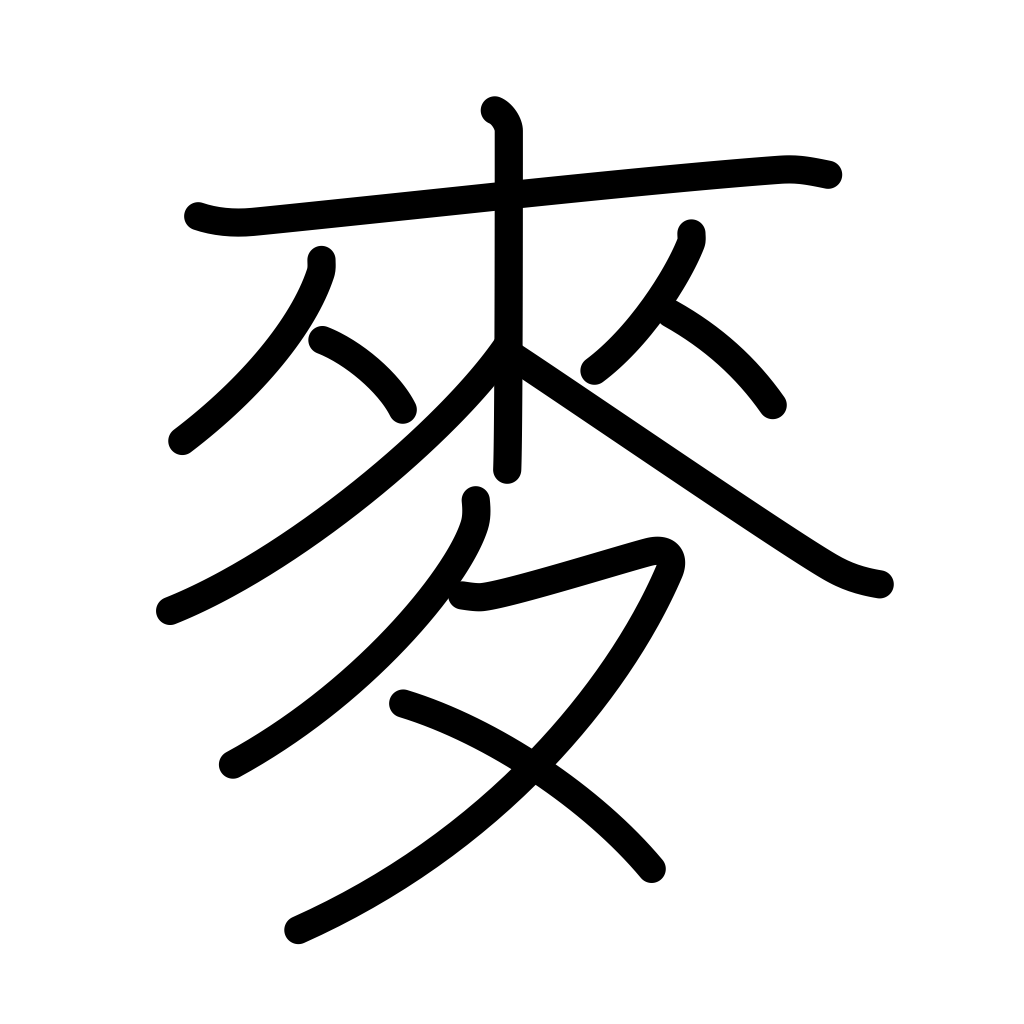
Meaning: wheat